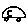
Label: car